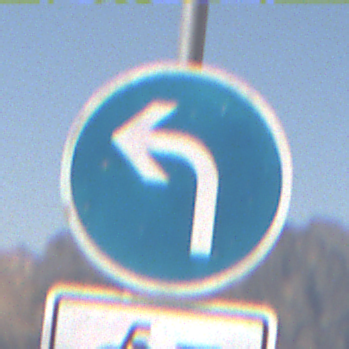
Verkehrszeichen: VorgeschriebeneFahrtrichtungLinks
Zusatzzeichen unten: EinspurigeFahrzeugeFrei2
Umgebung: Outdoor, Nature
Tageszeit: Midday
Wetter: Clear
Licht: Natural
Jahreszeit: NotSpecified
Kontrast: HighContrast